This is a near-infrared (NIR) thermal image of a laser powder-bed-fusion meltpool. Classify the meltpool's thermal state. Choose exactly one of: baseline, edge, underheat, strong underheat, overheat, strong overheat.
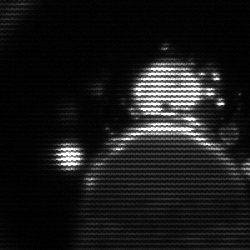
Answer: edge